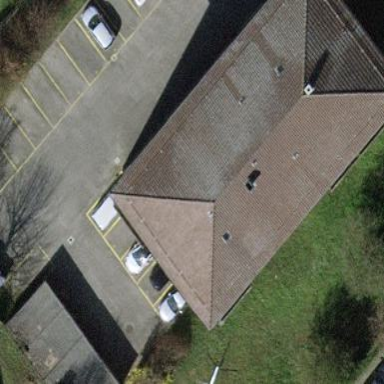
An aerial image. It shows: Image showing building with apartments.